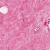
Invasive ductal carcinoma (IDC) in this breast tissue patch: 0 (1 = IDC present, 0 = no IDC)